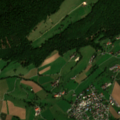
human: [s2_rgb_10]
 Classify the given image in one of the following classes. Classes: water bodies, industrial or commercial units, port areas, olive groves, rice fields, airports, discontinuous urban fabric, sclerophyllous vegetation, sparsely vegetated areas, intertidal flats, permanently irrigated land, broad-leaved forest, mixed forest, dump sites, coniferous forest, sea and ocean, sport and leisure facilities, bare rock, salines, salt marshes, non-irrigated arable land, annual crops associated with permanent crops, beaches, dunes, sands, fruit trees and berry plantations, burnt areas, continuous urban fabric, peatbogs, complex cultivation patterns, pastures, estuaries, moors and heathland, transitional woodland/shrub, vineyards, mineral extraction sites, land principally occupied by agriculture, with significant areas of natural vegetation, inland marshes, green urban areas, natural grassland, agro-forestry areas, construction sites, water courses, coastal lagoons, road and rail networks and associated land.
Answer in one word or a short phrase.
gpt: discontinuous urban fabric, non-irrigated arable land, complex cultivation patterns, broad-leaved forest